Field crop: maize
Growth stage: 1
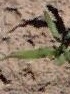
Species: maize